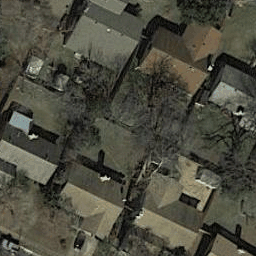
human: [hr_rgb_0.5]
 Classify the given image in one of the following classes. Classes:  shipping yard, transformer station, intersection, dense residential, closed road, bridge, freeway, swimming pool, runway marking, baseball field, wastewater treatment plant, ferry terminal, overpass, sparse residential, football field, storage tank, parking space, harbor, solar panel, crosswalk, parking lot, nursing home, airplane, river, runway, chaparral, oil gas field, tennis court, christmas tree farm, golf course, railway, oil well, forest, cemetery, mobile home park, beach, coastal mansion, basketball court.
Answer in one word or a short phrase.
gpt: dense residential